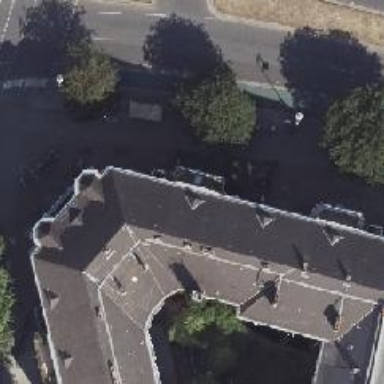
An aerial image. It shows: Café.